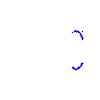
Particle: kaon